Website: lowes
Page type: payment
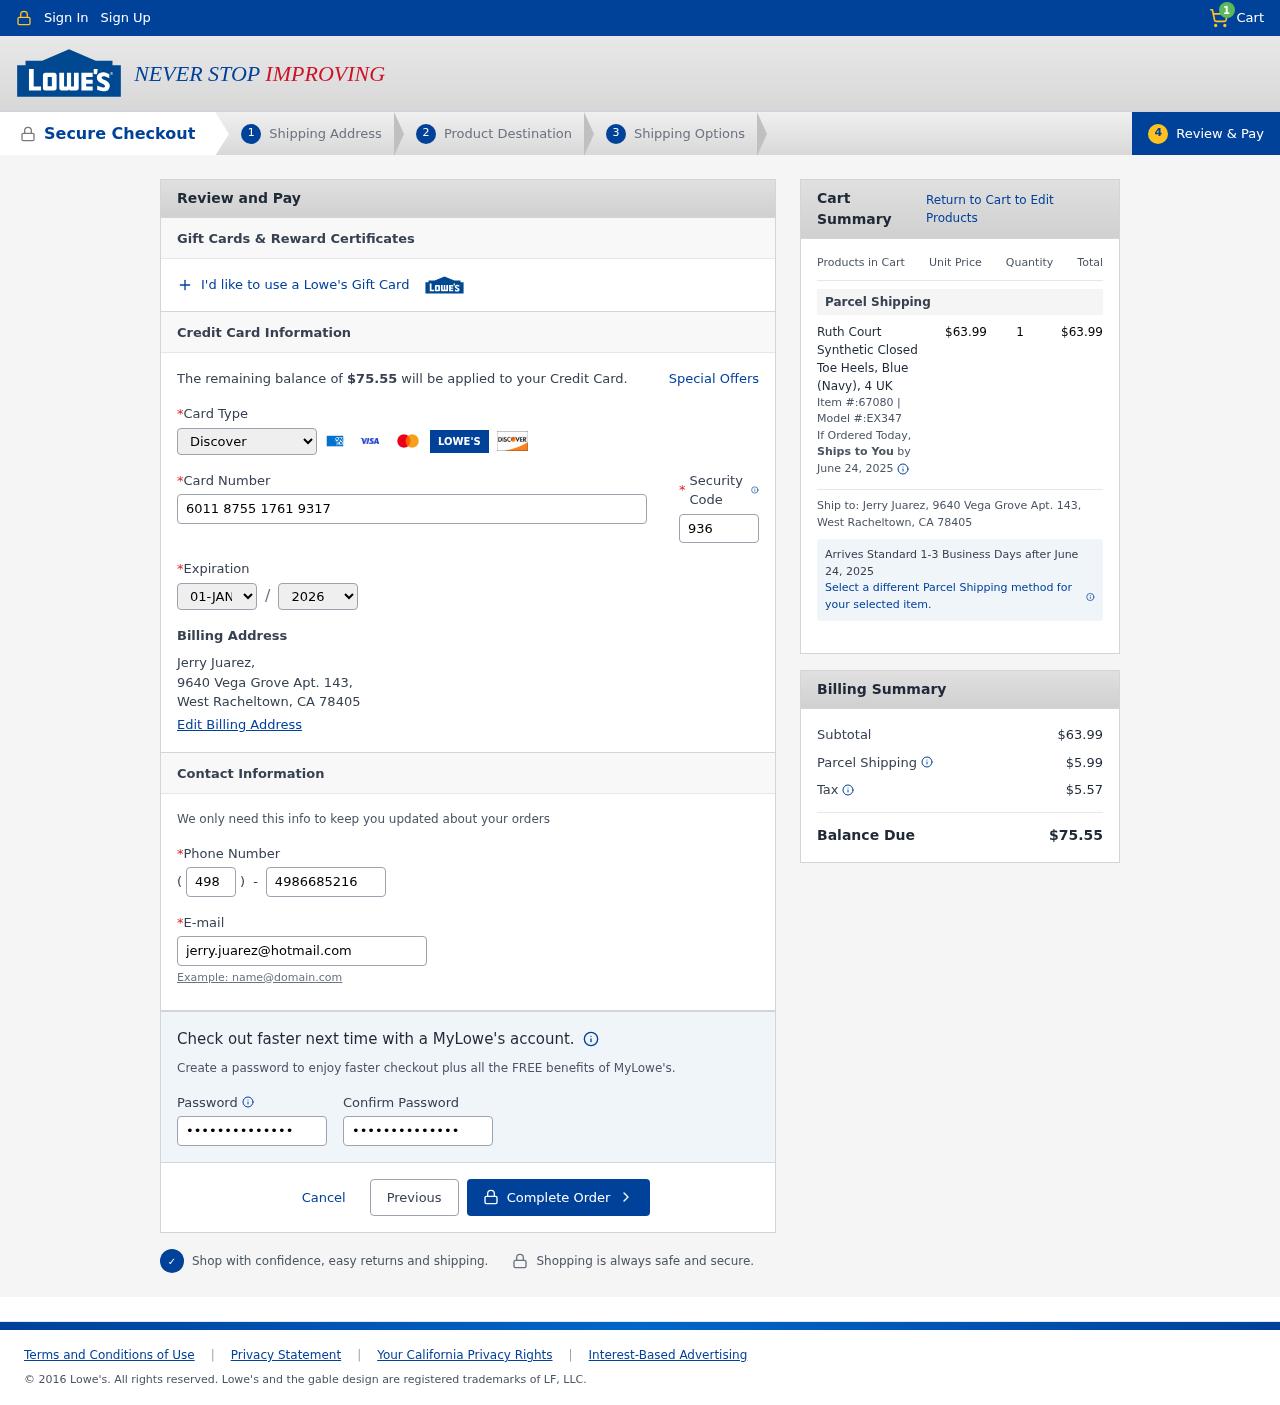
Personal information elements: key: PII_CARD_CVV
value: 936
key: PII_CARD_EXPIRY_MONTH
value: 01
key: PII_CARD_EXPIRY_YEAR
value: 26
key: PII_CARD_NUMBER
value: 6011 8755 1761 9317
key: PII_CARD_TYPE
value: Discover
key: PII_CITY_STATE_ZIP
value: West Racheltown, CA 78405
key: PII_EMAIL
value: jerry.juarez@hotmail.com
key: PII_FULLNAME
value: Jerry Juarez,
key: PII_PHONE
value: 4986685216
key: PII_PHONE_AREA
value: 498
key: PII_STREET
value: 9640 Vega Grove Apt. 143,
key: PII_FULLNAME2
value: Jerry Juarez
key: PII_STREET2
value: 9640 Vega Grove Apt. 143
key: PII_CITY_STATE_ZIP2
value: West Racheltown, CA 78405
Product elements: key: PRODUCT1_NAME
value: Ruth Court Synthetic Closed Toe Heels, Blue (Navy), 4 UK
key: PRODUCT1_PRICE
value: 63.99
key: PRODUCT1_QUANTITY
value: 1
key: PRODUCT1_ITEM
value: Item #:67080
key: PRODUCT1_MODEL
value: Model #:EX347
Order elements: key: ORDER_NUM_ITEMS
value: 1
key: ORDER_TOTAL
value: $75.55
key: ORDER_SHIPPING_DATE
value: June 24, 2025
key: ORDER_SUBTOTAL
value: $63.99
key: ORDER_SHIPPING_DATE2
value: June 24, 2025
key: ORDER_SHIPPING_COST
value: $5.99
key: ORDER_TAX
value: $5.57